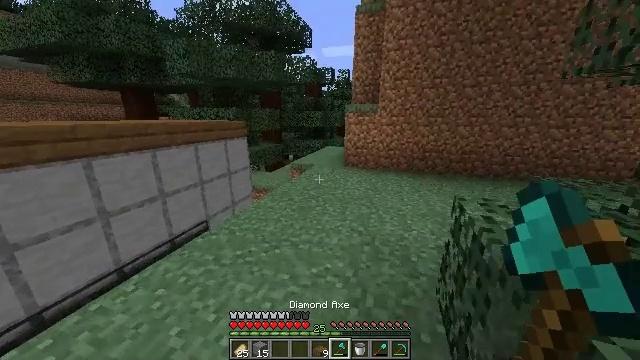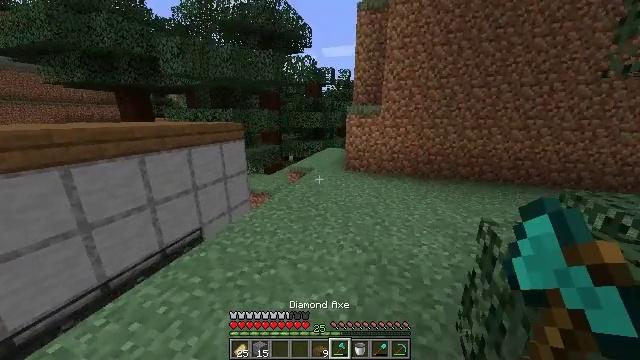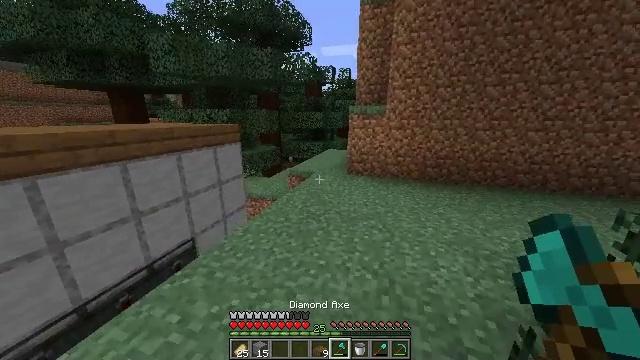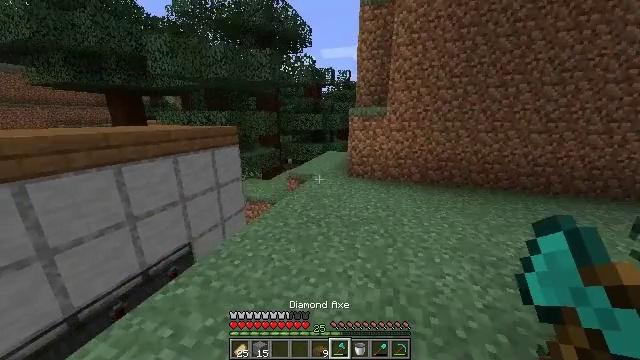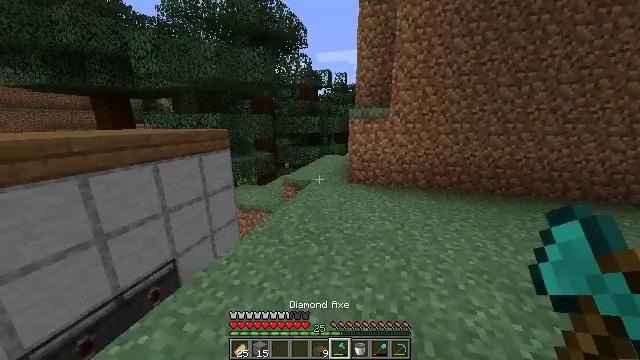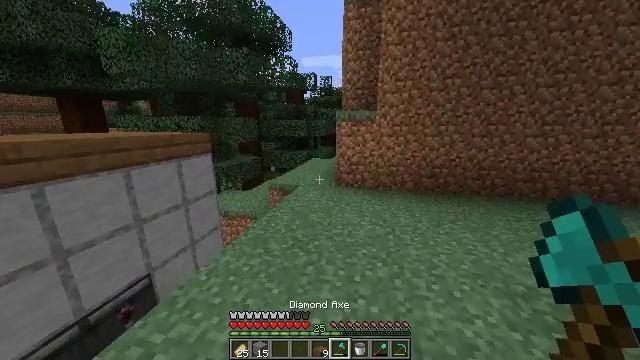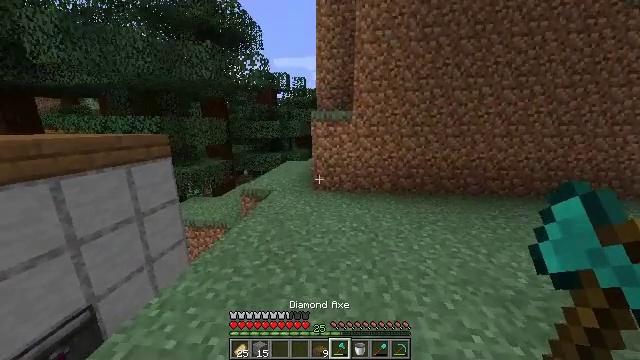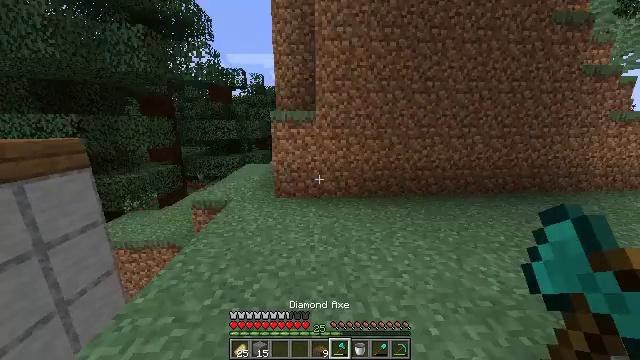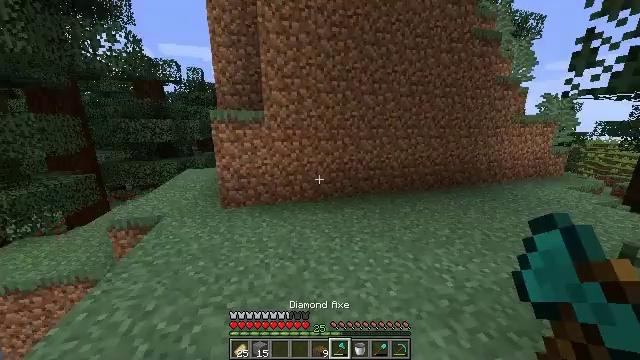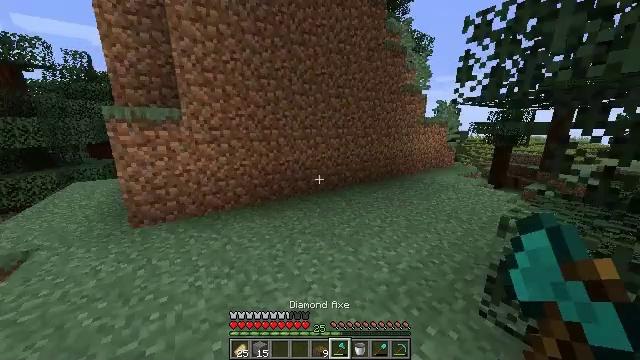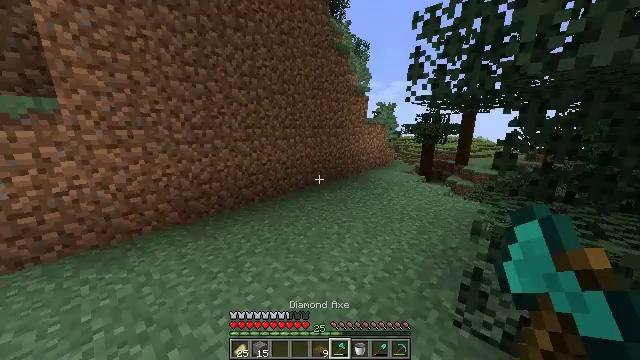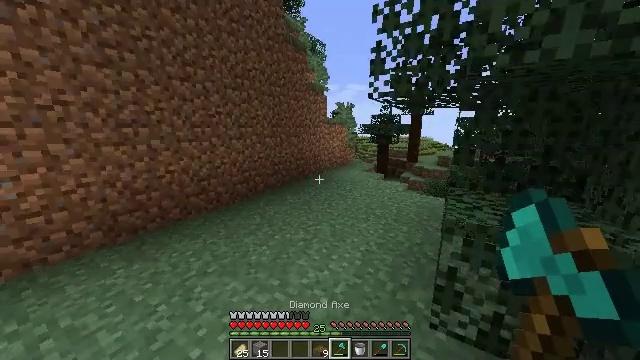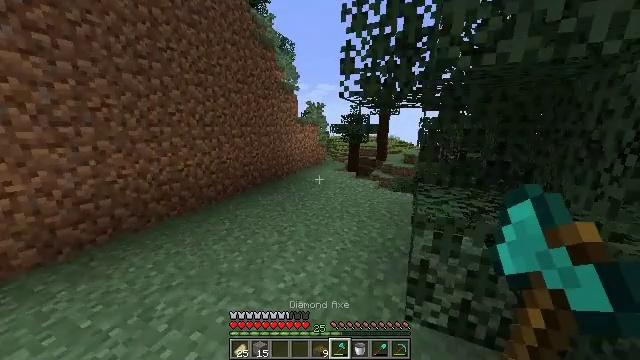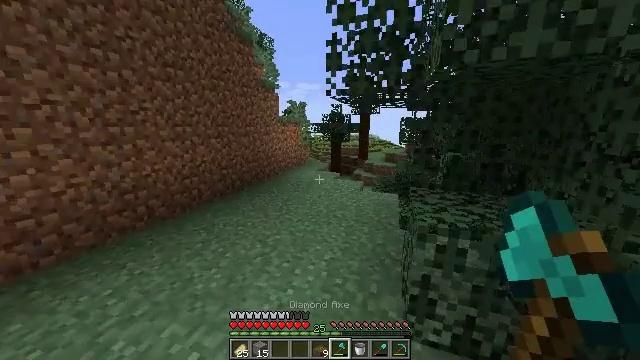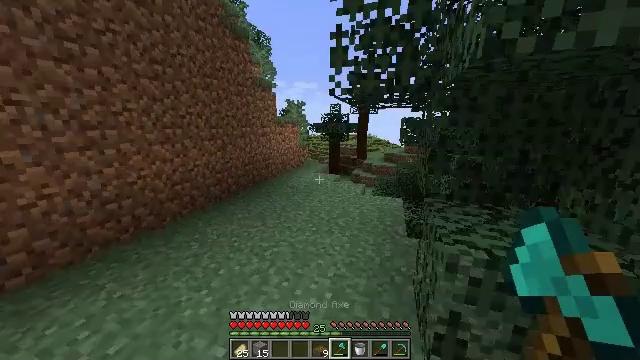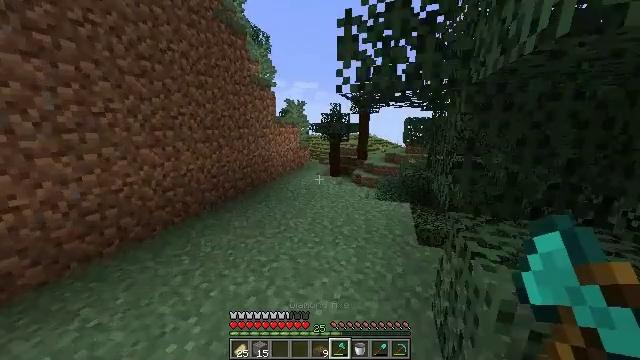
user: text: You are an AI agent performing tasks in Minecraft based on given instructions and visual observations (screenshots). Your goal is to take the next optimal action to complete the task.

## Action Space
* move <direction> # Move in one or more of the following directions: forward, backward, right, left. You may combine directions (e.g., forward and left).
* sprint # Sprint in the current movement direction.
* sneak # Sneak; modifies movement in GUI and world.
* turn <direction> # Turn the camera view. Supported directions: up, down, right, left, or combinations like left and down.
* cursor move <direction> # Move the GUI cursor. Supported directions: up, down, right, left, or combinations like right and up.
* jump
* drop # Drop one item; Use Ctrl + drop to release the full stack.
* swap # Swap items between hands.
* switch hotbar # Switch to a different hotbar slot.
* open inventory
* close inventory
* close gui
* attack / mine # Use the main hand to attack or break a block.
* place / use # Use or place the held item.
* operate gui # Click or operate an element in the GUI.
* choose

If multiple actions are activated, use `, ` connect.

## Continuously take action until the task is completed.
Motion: motion action
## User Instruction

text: Kill the cow.
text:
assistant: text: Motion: move forward
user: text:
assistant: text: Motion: move forward
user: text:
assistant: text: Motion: move forward
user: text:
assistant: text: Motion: move forward
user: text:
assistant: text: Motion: move forward, turn right
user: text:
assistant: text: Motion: move forward, sprint, turn right
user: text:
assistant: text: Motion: move forward, sprint, turn right
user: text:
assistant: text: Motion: move forward, sprint, turn right
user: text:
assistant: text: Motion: move forward, sprint, turn right
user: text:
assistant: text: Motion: move forward, turn right
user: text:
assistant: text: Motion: move forward, turn right
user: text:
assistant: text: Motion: move forward, turn right
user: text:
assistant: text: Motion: move forward, turn right
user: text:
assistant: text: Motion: move forward
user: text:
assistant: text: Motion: move forward
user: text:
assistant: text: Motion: move forward, sprint
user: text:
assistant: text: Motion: move forward, sprint
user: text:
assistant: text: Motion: move forward, sprint
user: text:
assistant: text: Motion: move forward, sprint
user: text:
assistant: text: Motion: move forward
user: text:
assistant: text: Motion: move forward
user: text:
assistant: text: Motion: move forward
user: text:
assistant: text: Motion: move forward
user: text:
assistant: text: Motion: move forward
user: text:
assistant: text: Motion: move forward, sprint, turn right and down
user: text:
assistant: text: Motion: move forward, sprint, turn right and down
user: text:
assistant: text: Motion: move forward, sprint
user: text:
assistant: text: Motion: move forward, sprint
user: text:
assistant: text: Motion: move forward
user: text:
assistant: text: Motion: move forward